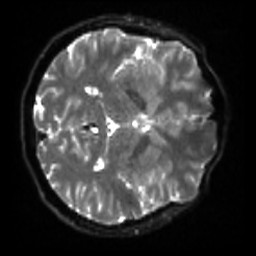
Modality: sbref
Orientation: axial
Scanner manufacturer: siemens
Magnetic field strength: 3 T
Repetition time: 4 s
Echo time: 0.0594 s